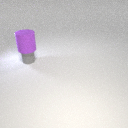
large purple rubber cylinder above small gray rubber cylinder